Field crop: maize
Growth stage: 1
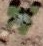
Species: chenopodium